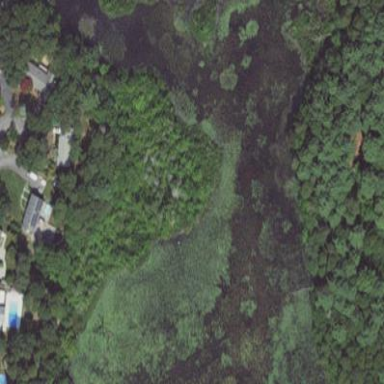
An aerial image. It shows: Marsh wetland.